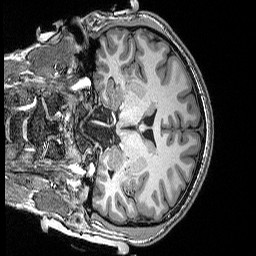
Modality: T1w
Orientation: coronal